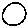
Label: circle